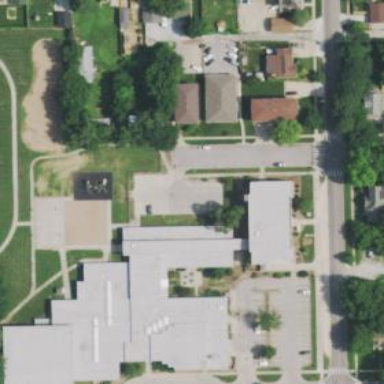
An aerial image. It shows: School building.